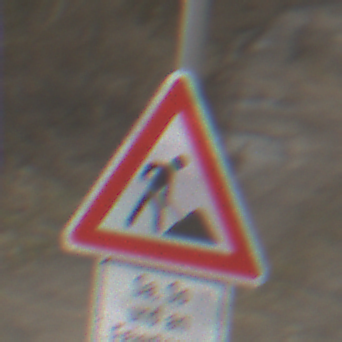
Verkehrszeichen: Arbeitsstelle
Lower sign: ZeitangabenMitBeschraenkungAufWochentage9
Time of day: MorningAfternoon
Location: Outdoor (Nature)
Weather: PartlyCloudy
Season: Winter
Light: Natural